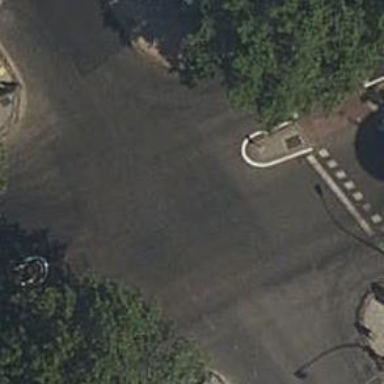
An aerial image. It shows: Road with traffic signals for signaling.